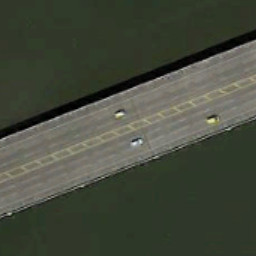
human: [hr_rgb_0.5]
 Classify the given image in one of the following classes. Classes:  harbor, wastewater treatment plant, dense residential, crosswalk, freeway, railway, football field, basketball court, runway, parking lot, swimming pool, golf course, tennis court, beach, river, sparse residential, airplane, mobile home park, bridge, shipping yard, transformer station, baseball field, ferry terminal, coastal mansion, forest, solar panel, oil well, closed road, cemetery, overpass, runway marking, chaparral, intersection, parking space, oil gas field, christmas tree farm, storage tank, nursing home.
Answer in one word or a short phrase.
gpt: bridge